Aerial crown-view tile of a tropical tree (Barro Colorado Island, Panama), acquired 20250715:
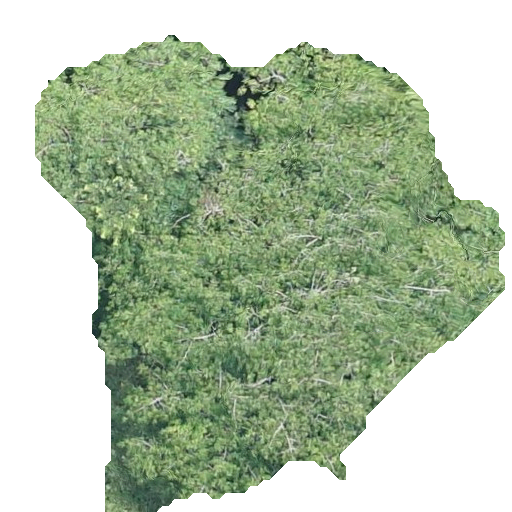
Species: Virola surinamensis
GBIF accepted scientific name: Virola surinamensis
Crown area: 223.791 m²